Question: I'm trying to extract the data on the mouseovers on the map at the bottom of this webpage with what planes are in the air atm fighting bush fires, link o web page <URL>

Now I can extract the beginning and end of the map and also I can exract the area's, for example this is the code I have tired and the results.
'''
from bs4 import BeautifulSoup
import urllib2
url = "http://dsewebapps.dse.vic.gov.au/fires/updates/report/aircraft/aircraftlist.htm"
content = urllib2.urlopen(url).read()
soup = BeautifulSoup(content)
#find the map at the bottom of the page with all the codinates in it
findmap = soup.find_all("area")
print(findmap[1]).prettitfy
'''
this code results in printing out just one of the planes, which is fine here.
'''
<bound method Tag.prettify of <area coords="87,369,6" href="javascript:void(0)" onmouseout=" return nd()" onmouseover="return overlib('&lt;p class=PopupText&gt;&lt;STRONG&gt;BOMBER 352&lt;/STRONG&gt;&lt;br&gt;&lt;STRONG&gt;Last Observation: &lt;/STRONG&gt;Feb 10 2014 10:26AM&lt;br&gt;&lt;STRONG&gt;Speed: &lt;/STRONG&gt;0 Knots&lt;br&gt;&lt;STRONG&gt;Course: &lt;/STRONG&gt;0 Deg True&lt;br&gt;&lt;STRONG&gt;Latitude: &lt;/STRONG&gt;-37.6074 &lt;STRONG&gt;Longitude: &lt;/STRONG&gt;141.362 &lt;br&gt;&lt;br&gt;&lt;STRONG&gt;Bomber 362&lt;/STRONG&gt;&lt;br&gt;&lt;STRONG&gt;Last Observation: &lt;/STRONG&gt;Feb 10 2014 10:29AM&lt;br&gt;&lt;STRONG&gt;Speed: &lt;/STRONG&gt;0 Knots&lt;br&gt;&lt;STRONG&gt;Course: &lt;/STRONG&gt;0 Deg True&lt;br&gt;&lt;STRONG&gt;Latitude: &lt;/STRONG&gt;-37.6072 &lt;STRONG&gt;Longitude: &lt;/STRONG&gt;141.362 &lt;br&gt;&lt;/p&gt;',ABOVE)" shape="circle"></area>>
'''
I would idealy like to convert these paragraphs into json, so i can feed it into something else, so am i better off doing a lot of regex's? or can BeautifulSoup work with this data and parse it into JSON, as from what i have read it can't because of the javascript. Or is there another option?
Thx.
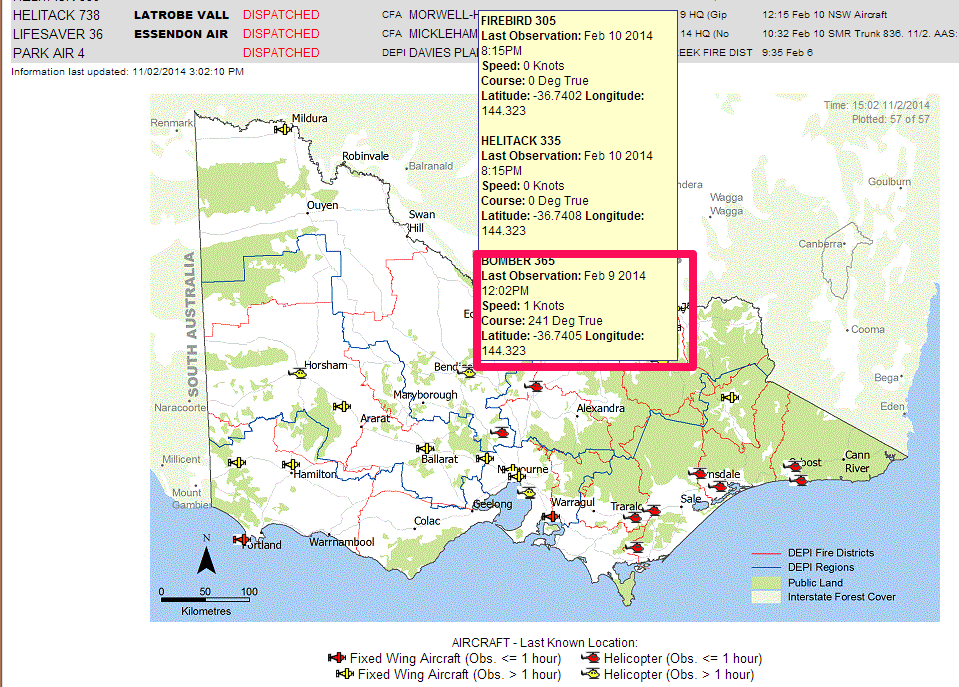
Answer: You can do it using BeautifulSoup.
The example here after follows the following algorithm:
1. Iterate over all <area> elements
2. Use the coords attribute as index to store the area's data in the result dicitonary
3. Parse the onmouseover attribute of the <area> elements using the following rules: The html to parse starts after the return overlib(' string and ends before the ',ABOVE string Every plane record starts with the plane's name enclosed in <strong> html element, followed by non-text element (<p/> in this case but I test it as element.name != None), followed by another <strong element>
Bellow is my sample code:
'''
from bs4 import BeautifulSoup
import urllib2
import pprint
pp = pprint.PrettyPrinter(indent=4)
url = "http://dsewebapps.dse.vic.gov.au/fires/updates/report/aircraft/aircraftlist.htm"
soup = BeautifulSoup(urllib2.urlopen(url).read())
fields = ['Last Observation', 'Speed', 'Course', 'Latitude', 'Longitude']
areas = dict()
for area in soup.find_all("area"):
area_coords = area.get('coords')
print area_coords
data_soup = BeautifulSoup(area.get('onmouseover')[len("return overlib('"):
-len("',ABOVE")])
planes = list()
elements = data_soup.find_all('p')[0].contents
for i in range(len(elements) - 2):
if elements[i].name == 'strong' and elements[i+1].name and elements[i+2].name == 'strong':
plane = dict()
plane[u'Name'] = elements[i].contents[0]
planes.append(plane)
if hasattr(elements[i], 'contents') and len(elements[i].contents) > 0:
field_name = elements[i].contents[0].strip(' :')
if field_name in fields:
plane[field_name] = elements[i+1]
areas[area_coords] = planes
pp.pprint(areas)
'''